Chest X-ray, PA view. Patient: 63 years old, sex M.
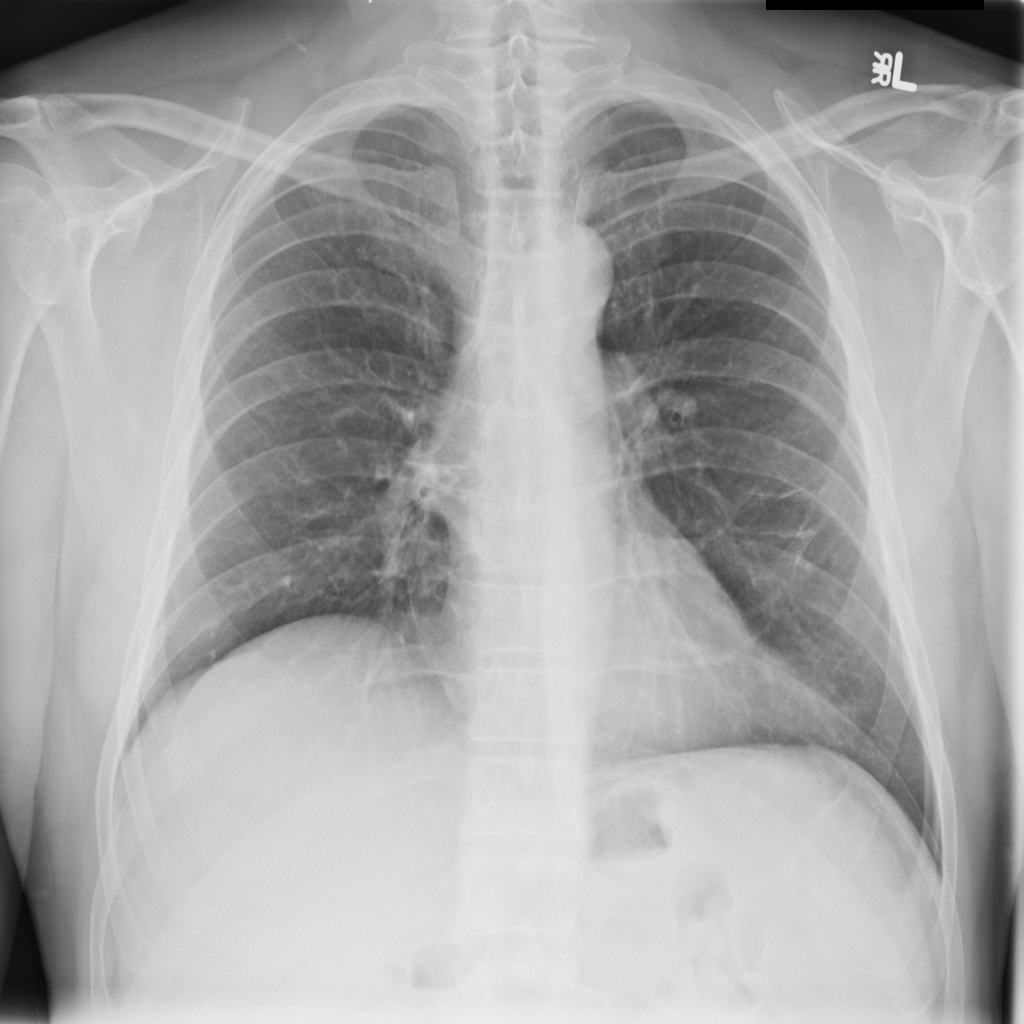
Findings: No Finding